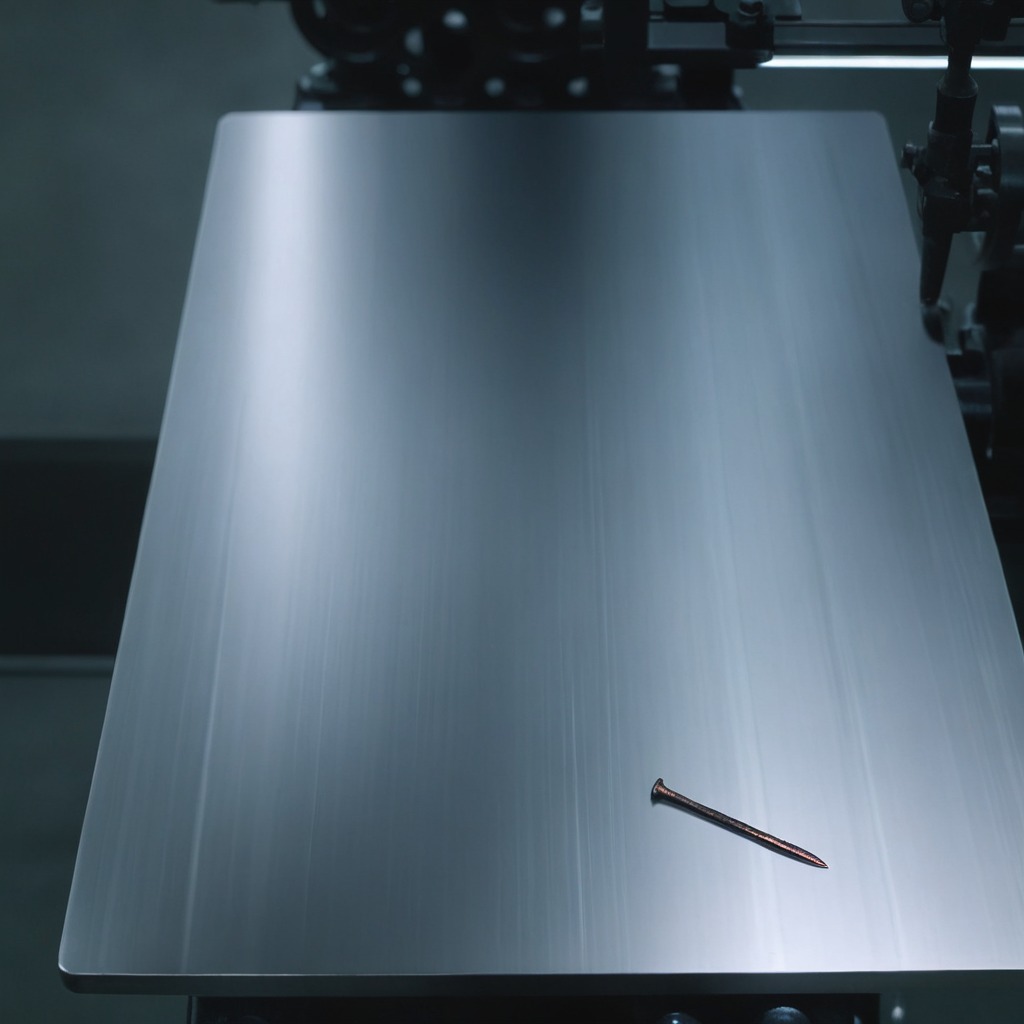
A nail is lying on the metal table in the machine shop under fluorescent lights.